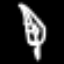
Label: leaf